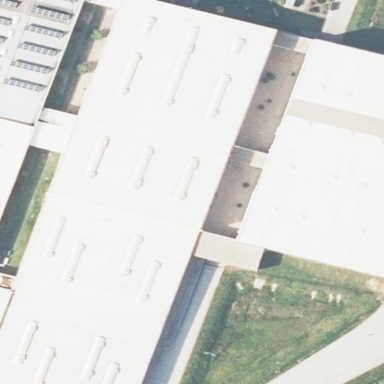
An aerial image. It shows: Industrial building.